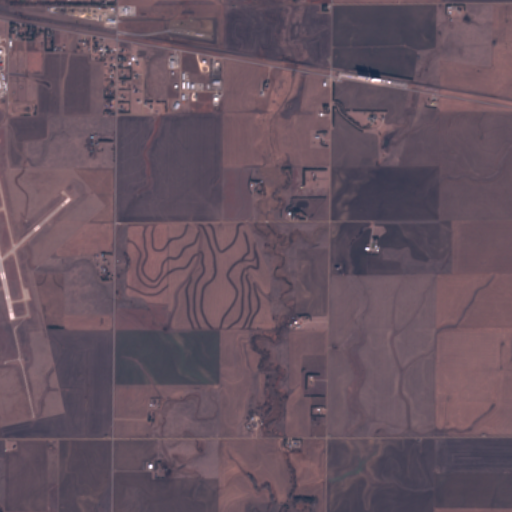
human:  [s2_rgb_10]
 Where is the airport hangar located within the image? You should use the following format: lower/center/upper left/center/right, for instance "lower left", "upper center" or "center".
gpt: The airport hangar is located in the upper left of the image.
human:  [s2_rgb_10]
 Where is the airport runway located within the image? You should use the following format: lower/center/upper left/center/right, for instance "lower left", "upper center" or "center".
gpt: The airport runway is located in the upper left of the image.
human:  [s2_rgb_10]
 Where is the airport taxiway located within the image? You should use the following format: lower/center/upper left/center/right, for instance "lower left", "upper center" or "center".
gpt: The airport taxiway is located in the upper left of the image.
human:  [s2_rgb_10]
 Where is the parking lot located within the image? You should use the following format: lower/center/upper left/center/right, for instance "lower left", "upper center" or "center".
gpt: The parking lot is located in the upper right of the image.
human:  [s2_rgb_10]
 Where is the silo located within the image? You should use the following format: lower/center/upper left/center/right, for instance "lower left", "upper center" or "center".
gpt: The silo is located in the upper right of the image.
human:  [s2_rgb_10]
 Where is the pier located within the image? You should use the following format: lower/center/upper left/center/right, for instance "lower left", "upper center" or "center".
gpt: The pier is located in the upper right of the image.
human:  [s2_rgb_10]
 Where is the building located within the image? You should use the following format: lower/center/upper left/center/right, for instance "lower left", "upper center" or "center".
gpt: There is no building in the image.